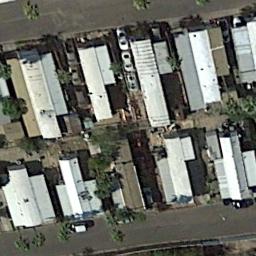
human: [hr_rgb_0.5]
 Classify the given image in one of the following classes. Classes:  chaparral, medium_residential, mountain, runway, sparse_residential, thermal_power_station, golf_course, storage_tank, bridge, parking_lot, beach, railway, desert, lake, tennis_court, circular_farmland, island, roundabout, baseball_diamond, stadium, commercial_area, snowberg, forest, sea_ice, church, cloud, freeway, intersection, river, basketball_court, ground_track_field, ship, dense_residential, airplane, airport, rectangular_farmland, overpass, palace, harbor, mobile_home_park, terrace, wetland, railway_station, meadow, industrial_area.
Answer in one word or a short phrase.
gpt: mobile_home_park